Field crop: maize
Growth stage: 2
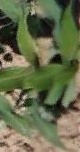
Species: maize